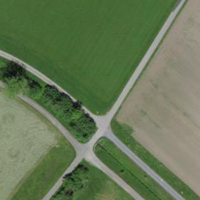
EUNIS habitat code: 52
Species observed at this site:
Agrostemma githago
Echium vulgare